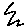
Label: zigzag